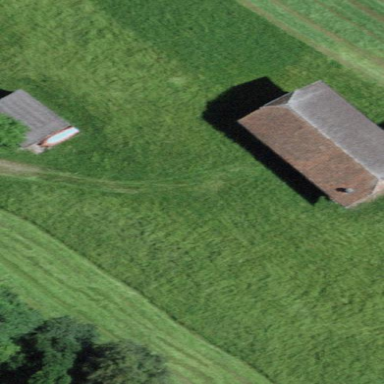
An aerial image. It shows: Rural barn.